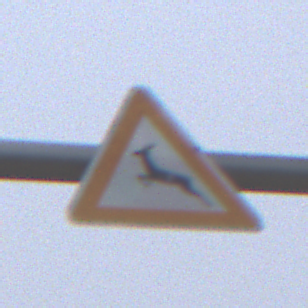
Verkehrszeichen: WildwechselRechts
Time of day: MorningAfternoon
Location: Outdoor (RoadRail)
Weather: Overcast
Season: NotSpecified
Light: Natural